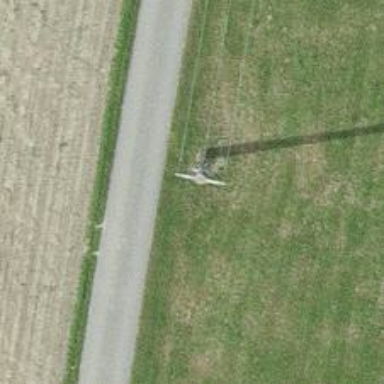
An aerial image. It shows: Power line with three cables.